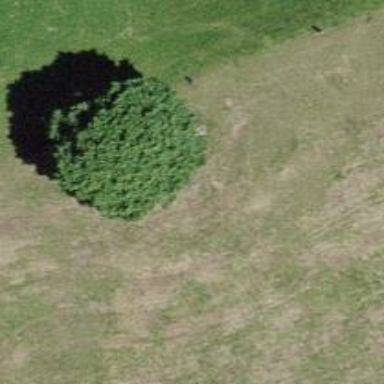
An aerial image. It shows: Single tag "natural: tree."